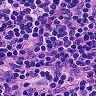
Metastatic tissue present: no